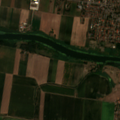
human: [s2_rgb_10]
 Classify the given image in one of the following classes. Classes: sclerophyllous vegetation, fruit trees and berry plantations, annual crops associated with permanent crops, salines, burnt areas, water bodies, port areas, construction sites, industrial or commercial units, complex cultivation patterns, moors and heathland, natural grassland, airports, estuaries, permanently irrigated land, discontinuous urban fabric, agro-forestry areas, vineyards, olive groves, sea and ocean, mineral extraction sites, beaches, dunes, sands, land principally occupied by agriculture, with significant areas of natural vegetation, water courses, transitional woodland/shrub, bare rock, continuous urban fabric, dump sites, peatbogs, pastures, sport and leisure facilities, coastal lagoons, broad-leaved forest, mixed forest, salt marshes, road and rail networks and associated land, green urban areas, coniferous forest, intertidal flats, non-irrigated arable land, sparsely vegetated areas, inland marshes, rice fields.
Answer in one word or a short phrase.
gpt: discontinuous urban fabric, green urban areas, non-irrigated arable land, complex cultivation patterns, water courses